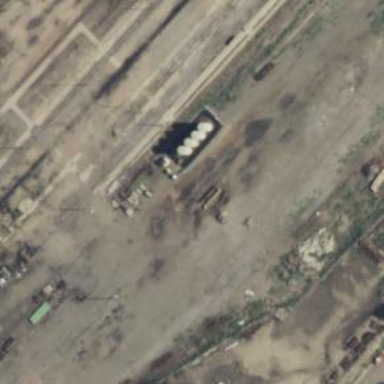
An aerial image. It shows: Storage tank that is man-made.